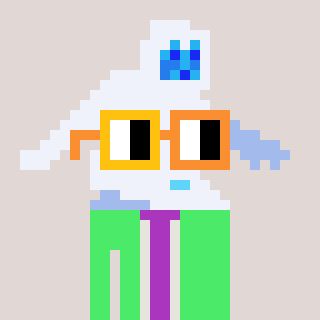
a pixel art character with square yellow and orange glasses, a yeti-shaped head and a teal-colored body on a warm background